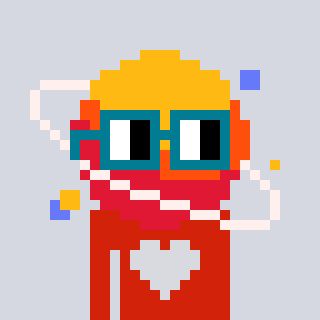
a pixel art character with square dark green glasses, a saturn-shaped head and a red-colored body on a cool background